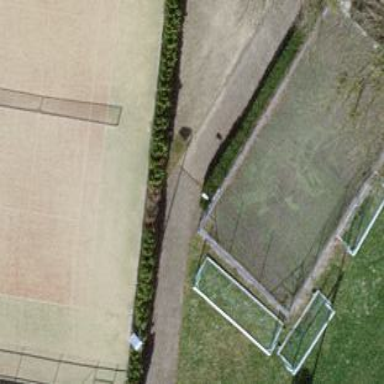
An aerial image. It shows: Tennis court on pitch.